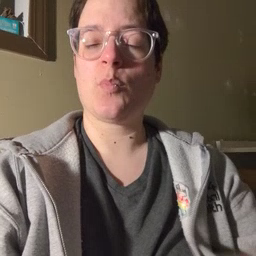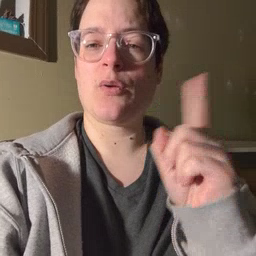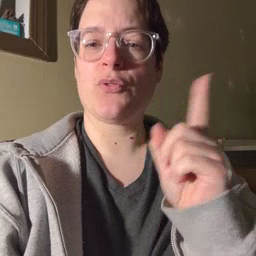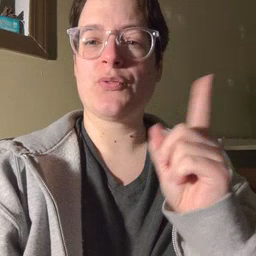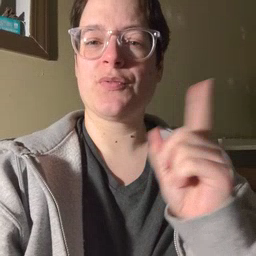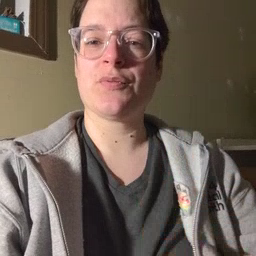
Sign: where